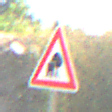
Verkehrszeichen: UnzureichendesLichtraumprofil
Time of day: MorningAfternoon
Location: Outdoor (Nature)
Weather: PartlyCloudy
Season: NotSpecified
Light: Natural